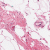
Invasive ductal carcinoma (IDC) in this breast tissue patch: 0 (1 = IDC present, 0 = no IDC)